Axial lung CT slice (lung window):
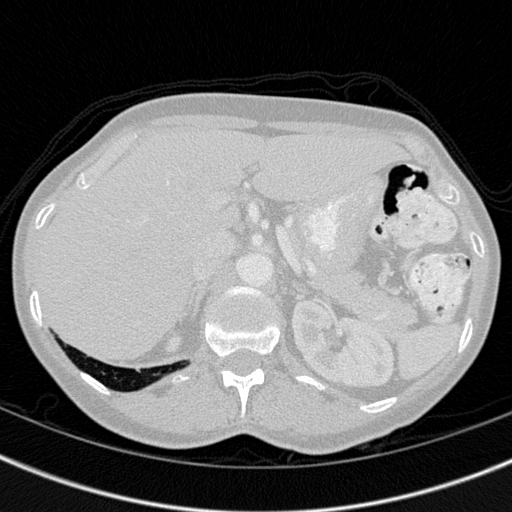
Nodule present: no